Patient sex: F
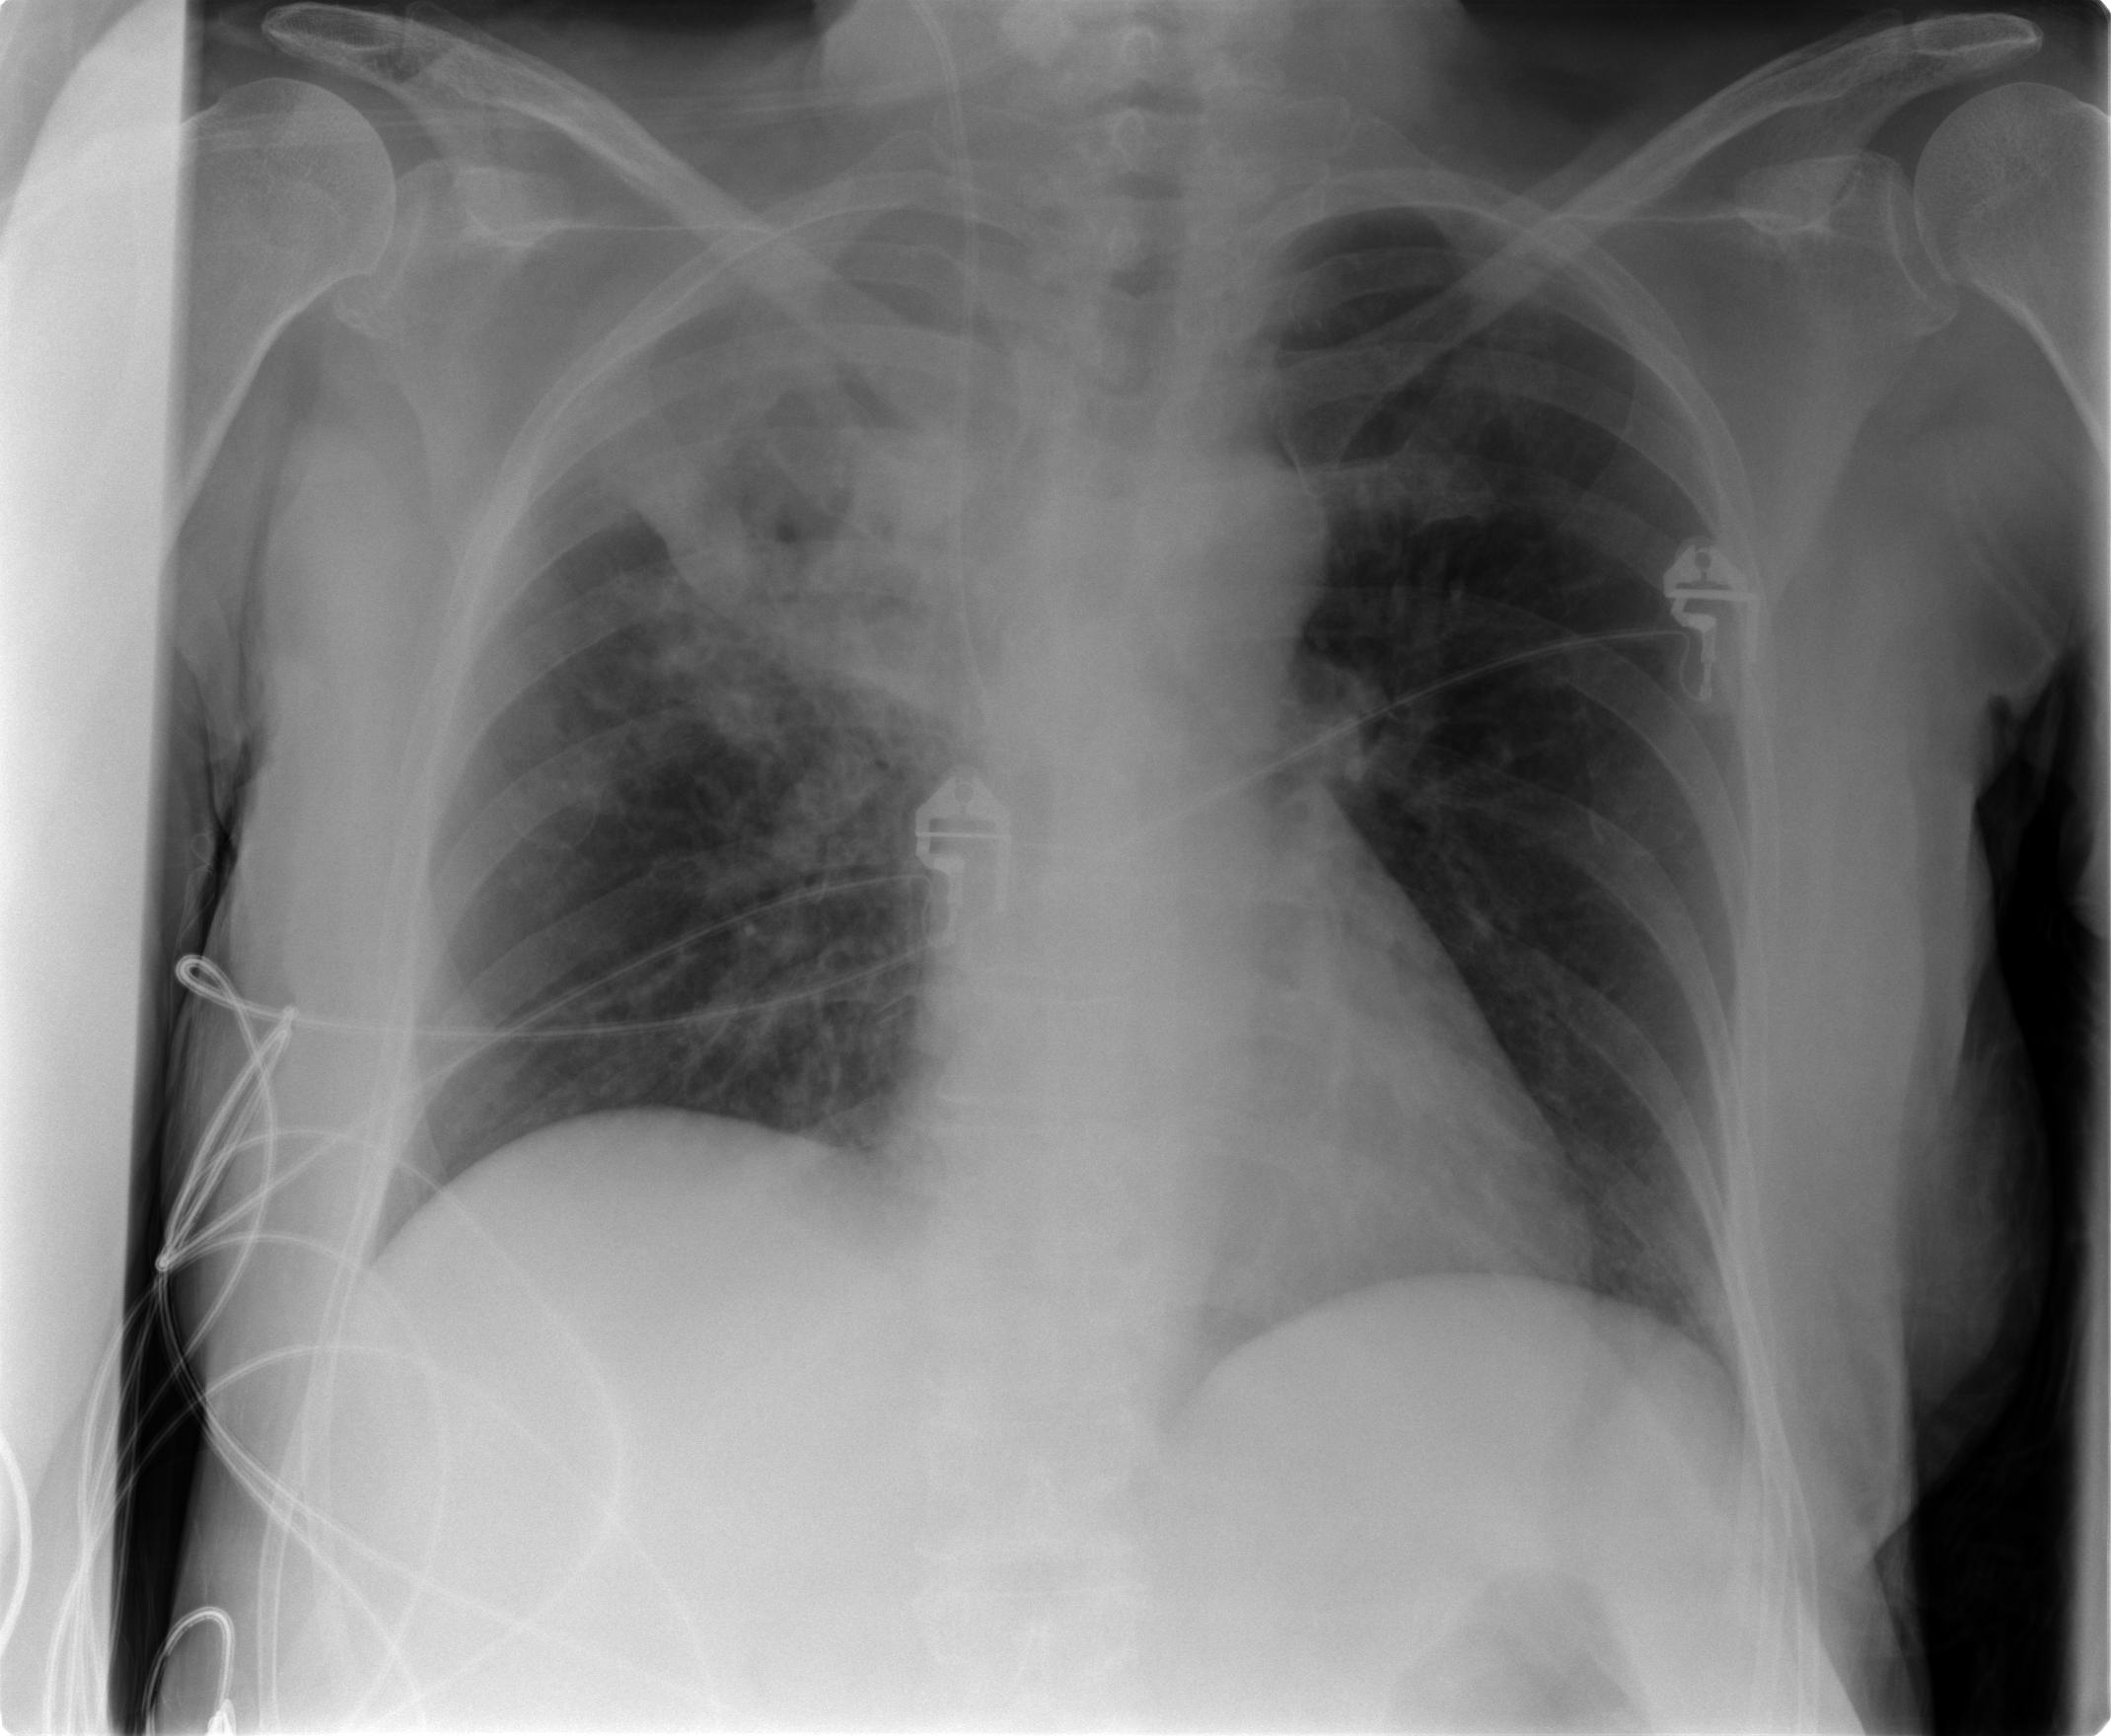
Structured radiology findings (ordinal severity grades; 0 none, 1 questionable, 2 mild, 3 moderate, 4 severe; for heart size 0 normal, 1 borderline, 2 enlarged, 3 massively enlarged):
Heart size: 0
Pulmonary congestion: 1
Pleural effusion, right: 0
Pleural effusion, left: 0
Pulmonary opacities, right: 3
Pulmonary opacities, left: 0
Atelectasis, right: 3
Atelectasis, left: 1